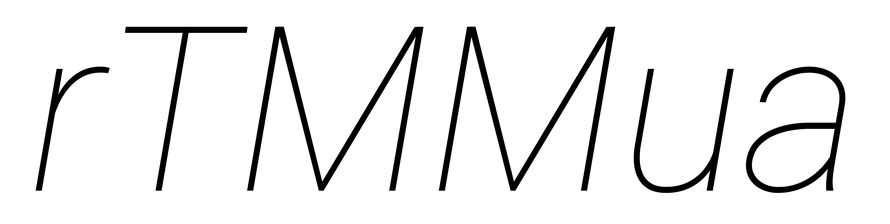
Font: Roboto-Italic_Thin_Italic